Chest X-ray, PA view. Patient: 62 years old, sex F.
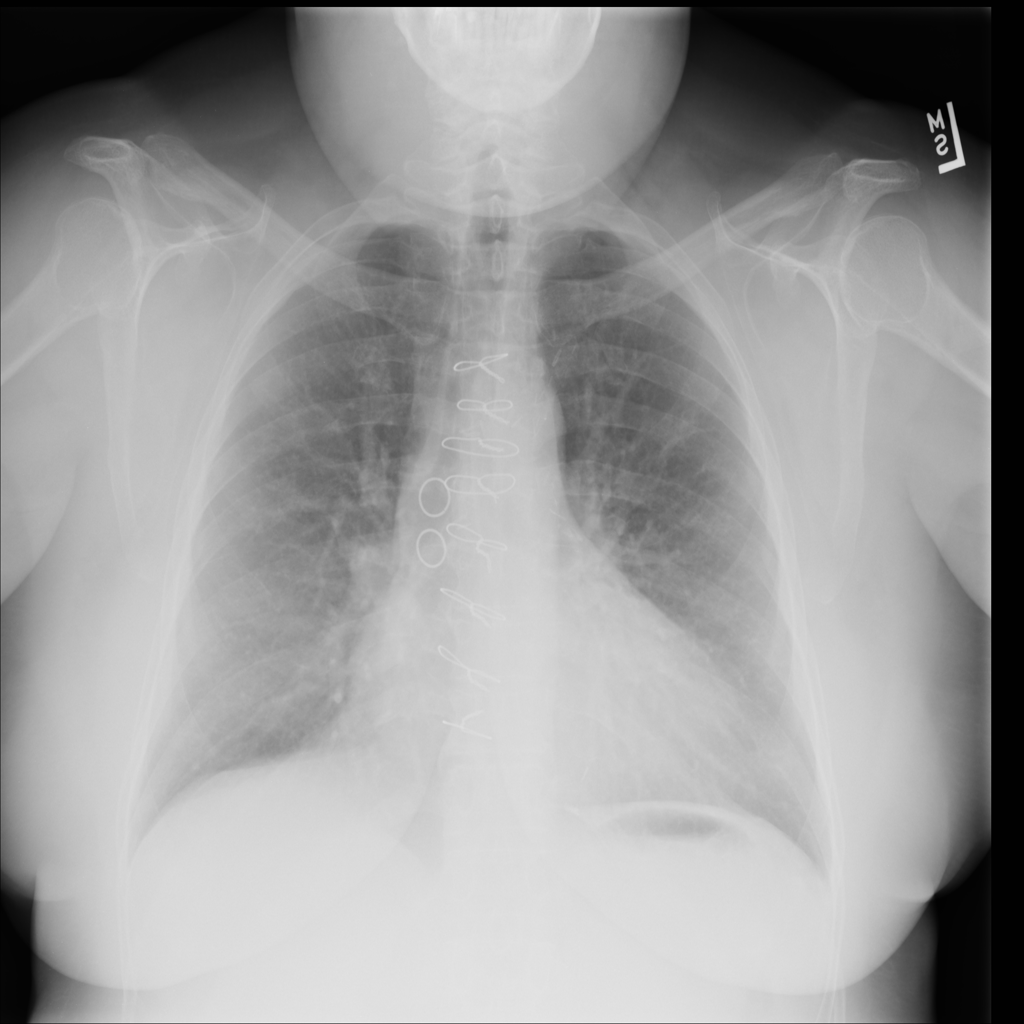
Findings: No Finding